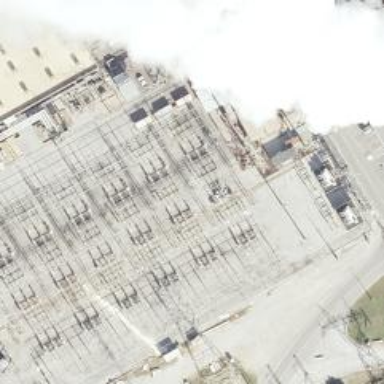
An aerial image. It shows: Switch used for power control.